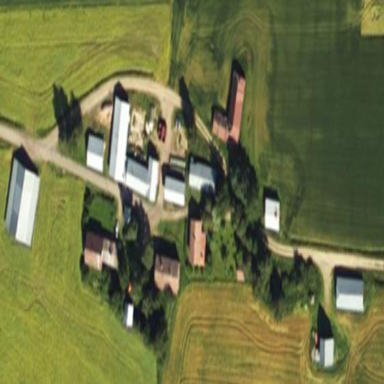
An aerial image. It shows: Farmyard area.